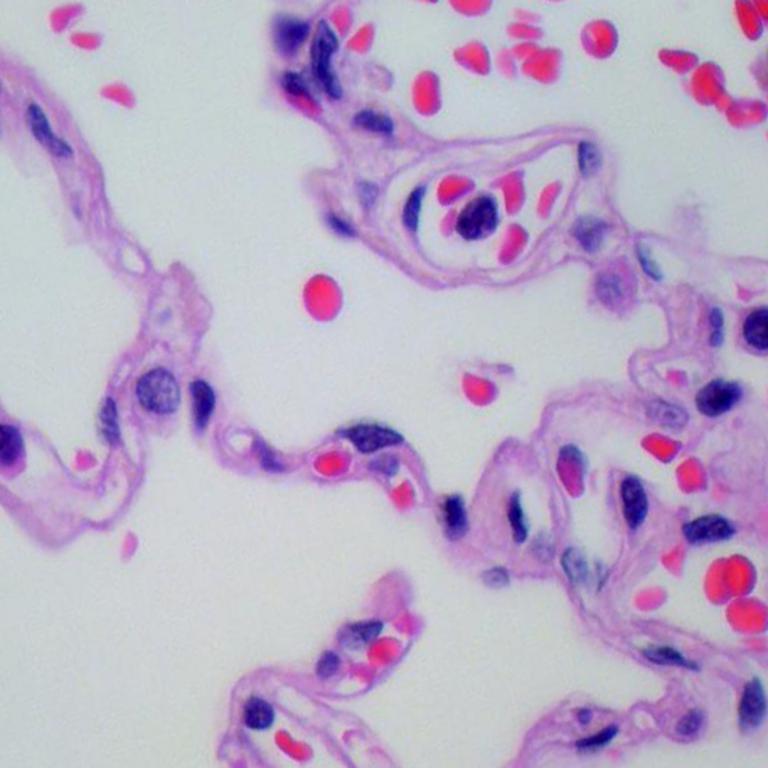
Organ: lung
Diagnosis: benign